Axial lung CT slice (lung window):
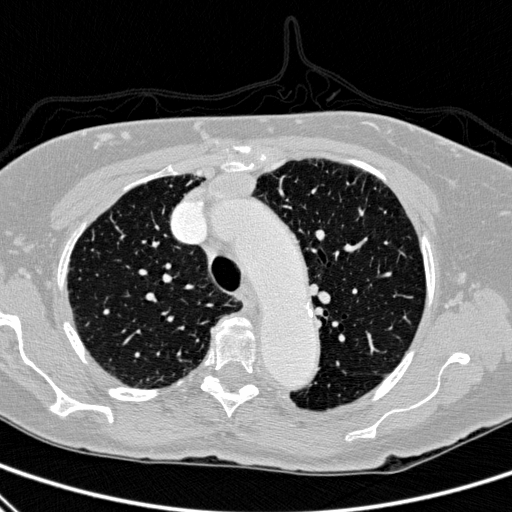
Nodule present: no